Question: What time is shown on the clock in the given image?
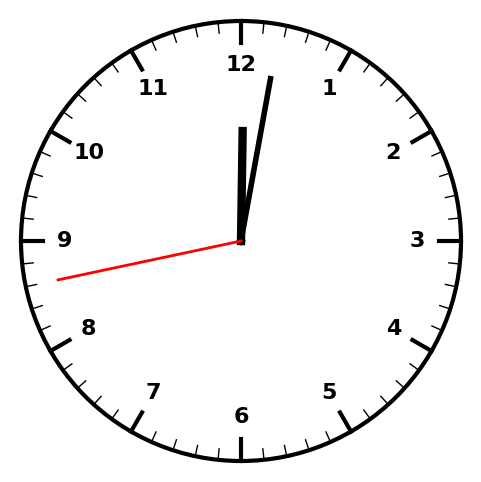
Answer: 12:01:43